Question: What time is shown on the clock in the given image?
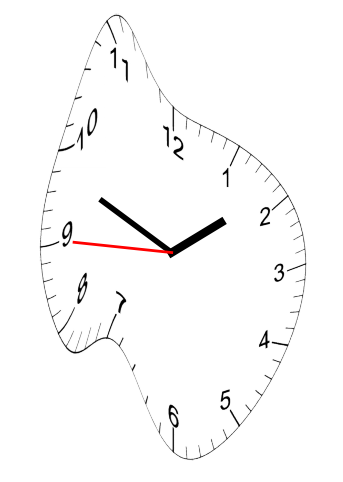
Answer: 01:48:45